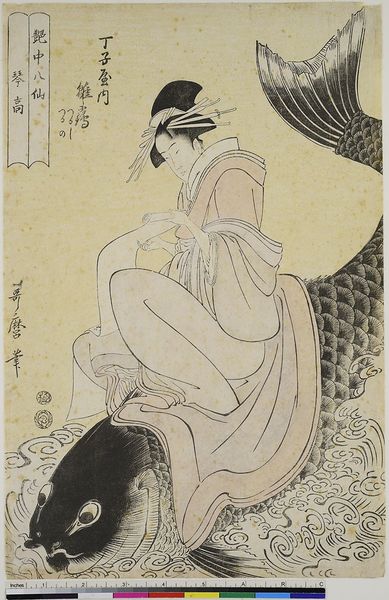
Titel: Die Kurtisane Hinazuru aus dem Choji-ya als Kinko, aus der Serie: Die acht unsterblichen der Liebeskunst
Künstler: Kitagawa Utamaro
Standort: Hamburg
Institution: Museum für Kunst und Gewerbe Hamburg
Schlagwörter: wasser, holzschnitt, japan, papier, grafik, lesen, japanisch, druckgraphik, druckgrafik, chinesisch, china, karpfen, zeit, farbholzschnitt, fische, kimono, kurtisane, edo, reproduktionen, hokusai, druckerzeugnisse, hetäre